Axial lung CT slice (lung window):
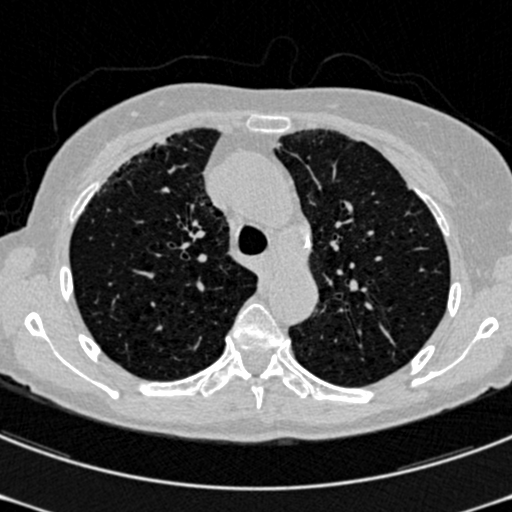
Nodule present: no